Question: Currently my pagination looks as such:

I'm trying to work out how to remove the space between the buttons, but have been unsuccessful. In the css files the only references I can find to pagination are:
jquery.dataTables.css (319 - 394):
'''
}
.dataTables_wrapper .dataTables_paginate {
float: right;
text-align: right;
padding-top: 0.25em;
}
.dataTables_wrapper .dataTables_paginate .paginate_button {
box-sizing: border-box;
display: inline-block;
min-width: 1.5em;
padding: 0.5em 1em;
margin-left: 2px;
text-align: center;
text-decoration: none !important;
cursor: pointer;
*cursor: hand;
color: #333333 !important;
border: 1px solid transparent;
}
.dataTables_wrapper .dataTables_paginate .paginate_button.current, .dataTables_wrapper .dataTables_paginate .paginate_button.current:hover {
color: #333333 !important;
background-color: white;
background: -webkit-gradient(linear, left top, left bottom, color-stop(0%, white), color-stop(100%, gainsboro));
/* Chrome,Safari4+ */
background: -webkit-linear-gradient(top, white 0%, gainsboro 100%);
/* Chrome10+,Safari5.1+ */
background: -moz-linear-gradient(top, white 0%, gainsboro 100%);
/* FF3.6+ */
background: -ms-linear-gradient(top, white 0%, gainsboro 100%);
/* IE10+ */
background: -o-linear-gradient(top, white 0%, gainsboro 100%);
/* Opera 11.10+ */
background: linear-gradient(to bottom, white 0%, gainsboro 100%);
/* W3C */
}
.dataTables_wrapper .dataTables_paginate .paginate_button.disabled, .dataTables_wrapper .dataTables_paginate .paginate_button.disabled:hover, .dataTables_wrapper .dataTables_paginate .paginate_button.disabled:active {
cursor: default;
color: #666 !important;
border: 1px solid transparent;
background: transparent;
box-shadow: none;
}
/*.dataTables_wrapper .dataTables_paginate .paginate_button:hover {
color: white !important;
border: 1px solid white;
background-color: white;
background: -webkit-gradient(linear, left top, left bottom, color-stop(0%, #585858), color-stop(100%, #111111));
/* Chrome,Safari4+ */
background: -webkit-linear-gradient(top, #585858 0%, #111111 100%);
/* Chrome10+,Safari5.1+ */
background: -moz-linear-gradient(top, #585858 0%, #111111 100%);
/* FF3.6+ */
background: -ms-linear-gradient(top, #585858 0%, #111111 100%);
/* IE10+ */
background: -o-linear-gradient(top, #585858 0%, #111111 100%);
/* Opera 11.10+ */
background: linear-gradient(to bottom, #585858 0%, #111111 100%);
/* W3C */
} */
.dataTables_wrapper .dataTables_paginate .paginate_button:active {
outline: none;
background-color: #2b2b2b;
background: -webkit-gradient(linear, left top, left bottom, color-stop(0%, #2b2b2b), color-stop(100%, #0c0c0c));
/* Chrome,Safari4+ */
background: -webkit-linear-gradient(top, #2b2b2b 0%, #0c0c0c 100%);
/* Chrome10+,Safari5.1+ */
background: -moz-linear-gradient(top, #2b2b2b 0%, #0c0c0c 100%);
/* FF3.6+ */
background: -ms-linear-gradient(top, #2b2b2b 0%, #0c0c0c 100%);
/* IE10+ */
background: -o-linear-gradient(top, #2b2b2b 0%, #0c0c0c 100%);
/* Opera 11.10+ */
background: linear-gradient(to bottom, #2b2b2b 0%, #0c0c0c 100%);
/* W3C */
box-shadow: inset 0 0 3px #111;
}
'''
dataTables.bootstrap.css (32 - 50):
'''
div.dataTables_paginate {
margin: 0;
white-space: nowrap;
text-align: right;
}
div.dataTables_paginate ul.pagination {
margin: 2px 0;
white-space: nowrap;
}
@media screen and (max-width: 767px) {
div.dataTables_length,
div.dataTables_filter,
div.dataTables_info,
div.dataTables_paginate {
text-align: center;
}
}
'''
However, I can't seem to find a reference to any large margins or padding. Although CSS isn't exactly my strong suit.
Does anyone know if there are other references to the paginate buttons that might be related? Or have to fix the problem outright?
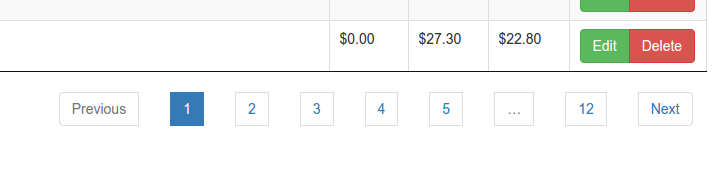
Answer: This issue has already been noted in their bug database.
You do not need to hack the css.
<URL>
> No need to include DataTables' own stylesheet (jquery.dataTables.css) since Bootstrap and the integration file provide everything that is needed.
So just delete 'jquery.dataTables.css', and keep 'dataTables.bootstrap.min.css' in your html style sheets.